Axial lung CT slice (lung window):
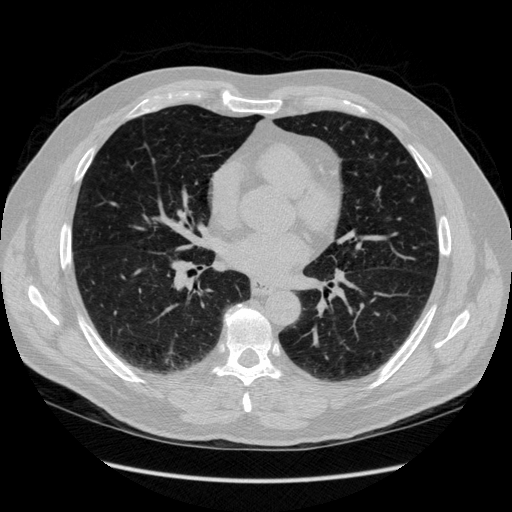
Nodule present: no